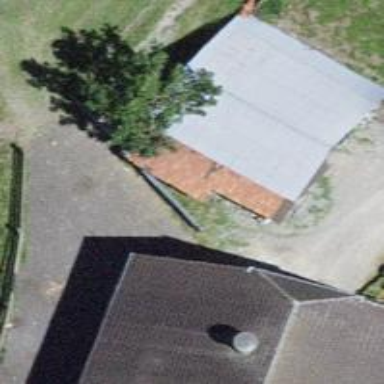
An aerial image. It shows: Barn.